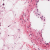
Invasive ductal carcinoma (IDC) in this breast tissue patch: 0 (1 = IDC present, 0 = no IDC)